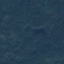
Land use / land cover: Forest